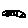
Label: car